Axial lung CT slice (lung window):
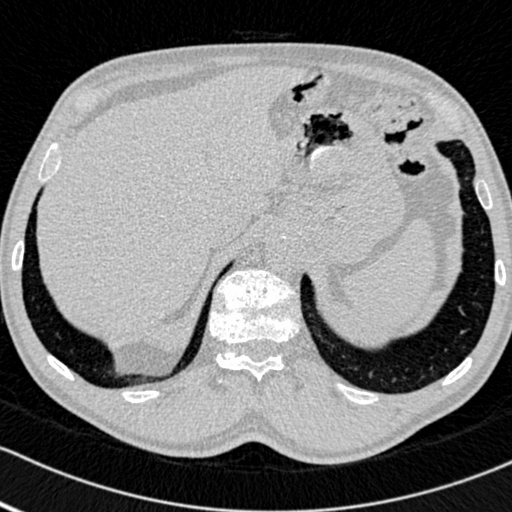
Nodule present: no